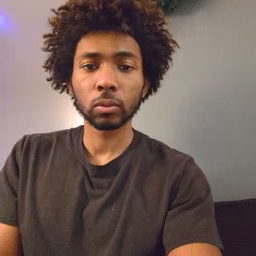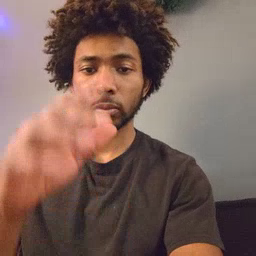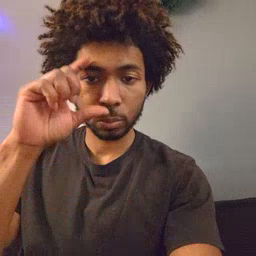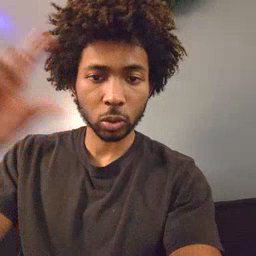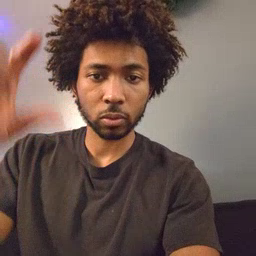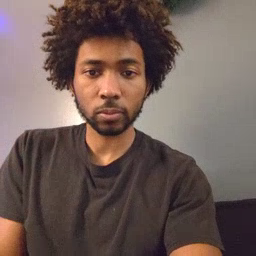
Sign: moon